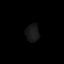
Tissue: prostate
Cell type: T cells
Senescence score: 0.3344
Nuclear area (px): 226
Mean DAPI intensity: 24.358